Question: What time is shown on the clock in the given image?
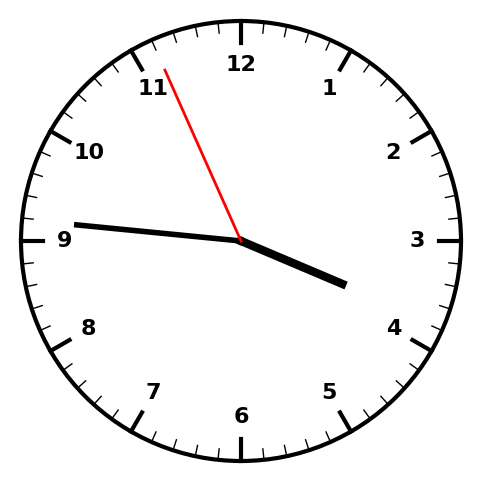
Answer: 03:45:56